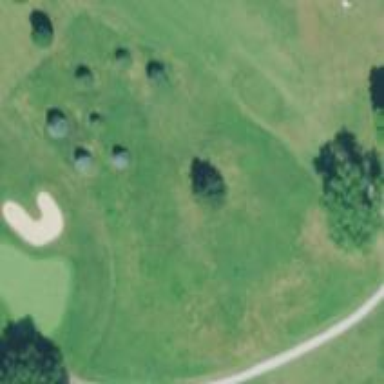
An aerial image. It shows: Meadow used as rough in golf course.